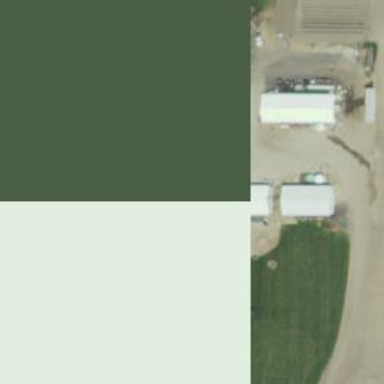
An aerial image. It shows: Farmyard area.